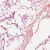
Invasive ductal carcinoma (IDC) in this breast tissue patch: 0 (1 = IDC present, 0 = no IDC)